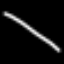
Label: line